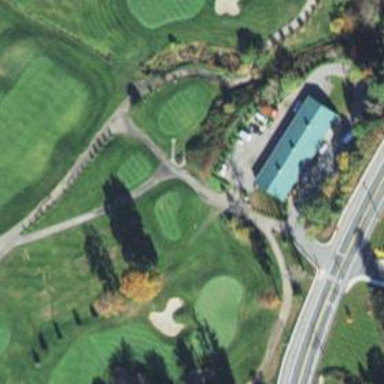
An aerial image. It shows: Path designated for golf carts.